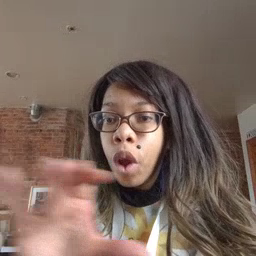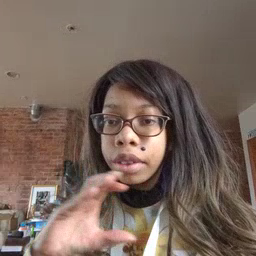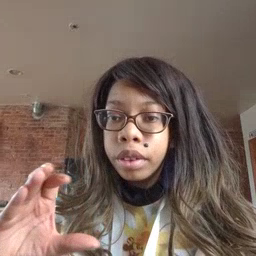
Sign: chocolate